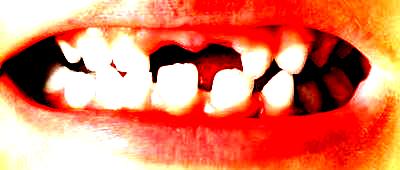
Condition: hypodontia